Field crop: tomato
Growth stage: 1
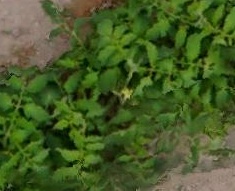
Species: tomato